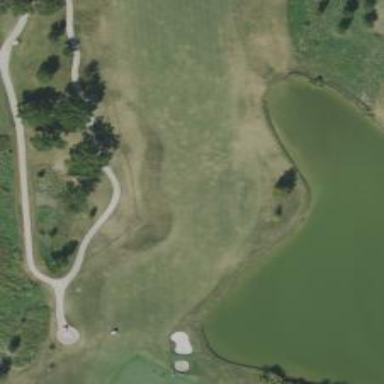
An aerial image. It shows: View of golf hole.